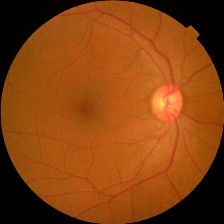
Diabetic retinopathy grade: No DR